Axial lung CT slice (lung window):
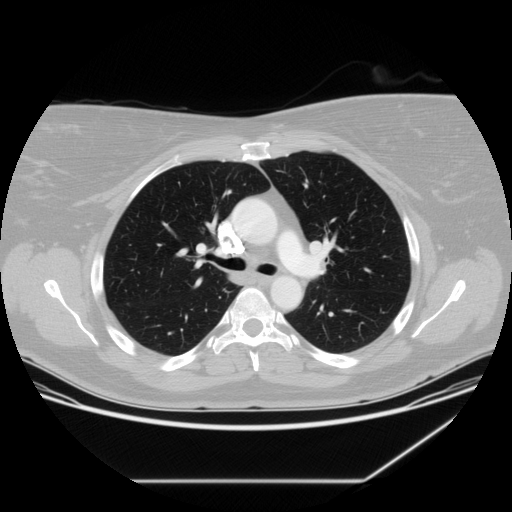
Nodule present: no